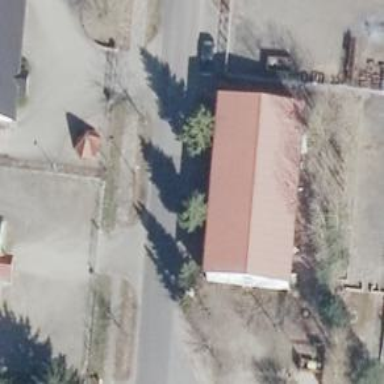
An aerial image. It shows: Guest house for tourism purposes.